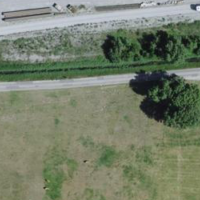
EUNIS habitat code: 57
Species observed at this site:
Phylloscopus collybita
Anthus spinoletta